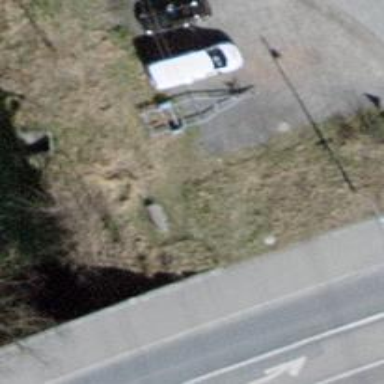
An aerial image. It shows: Bench.